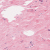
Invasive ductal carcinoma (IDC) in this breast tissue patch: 0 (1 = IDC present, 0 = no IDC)